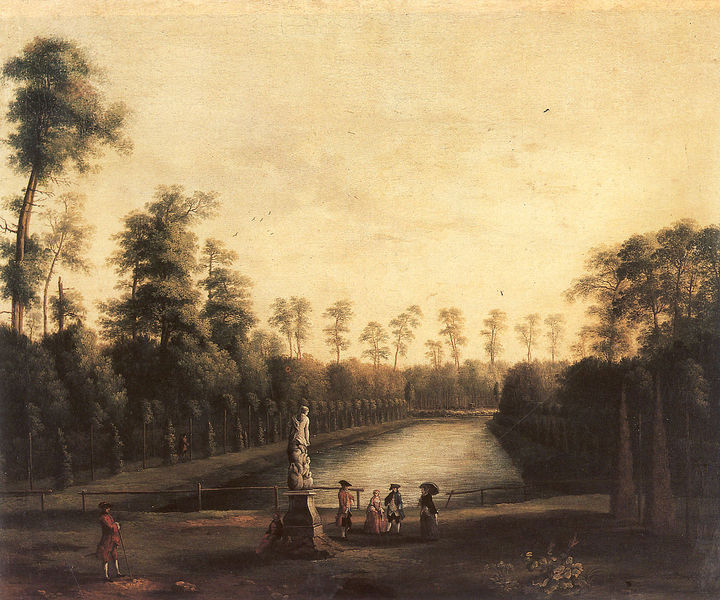
Titel: Der Venusteich im Berliner Tiergarten
Künstler: Jakob Philipp Hackert
Institution: Berlin, Märkisches Museum
Schlagwörter: baum, himmel, mann, wasser, bäume, fluss, landschaft, menschen, see, blumen, frau, hüte, park, zaun, fest, feier, barock, kanal, adel, pflanze, renaissance, rokoko, wald, garten, skulptur, statue, gehstock, allee, sepia, figuren, romantik, antike, spaziergänger, aristokratie, wasserspiel